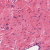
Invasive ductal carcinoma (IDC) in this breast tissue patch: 0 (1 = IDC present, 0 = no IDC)